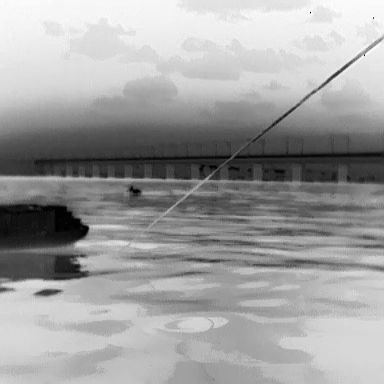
There is a warship in the infrared image.